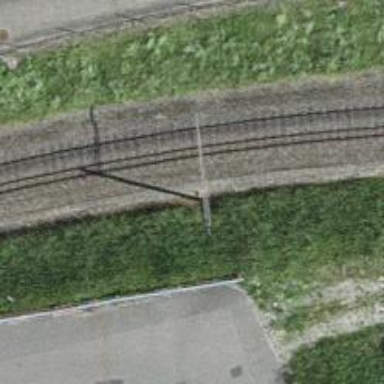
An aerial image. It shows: Single railway track with electrification through contact line.